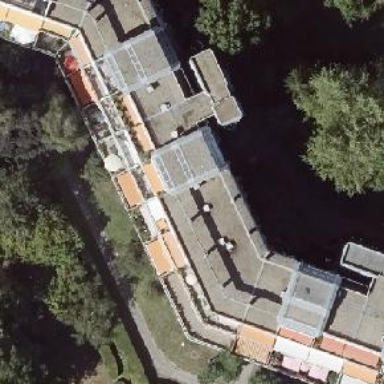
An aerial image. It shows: Residential building with apartments. It has flat roof.